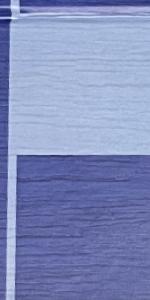
Label: Empty